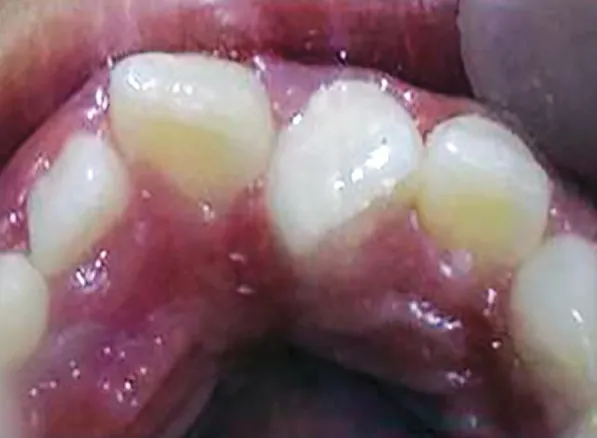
Intraoral maxillary occlusal view.
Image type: radiology (ct)